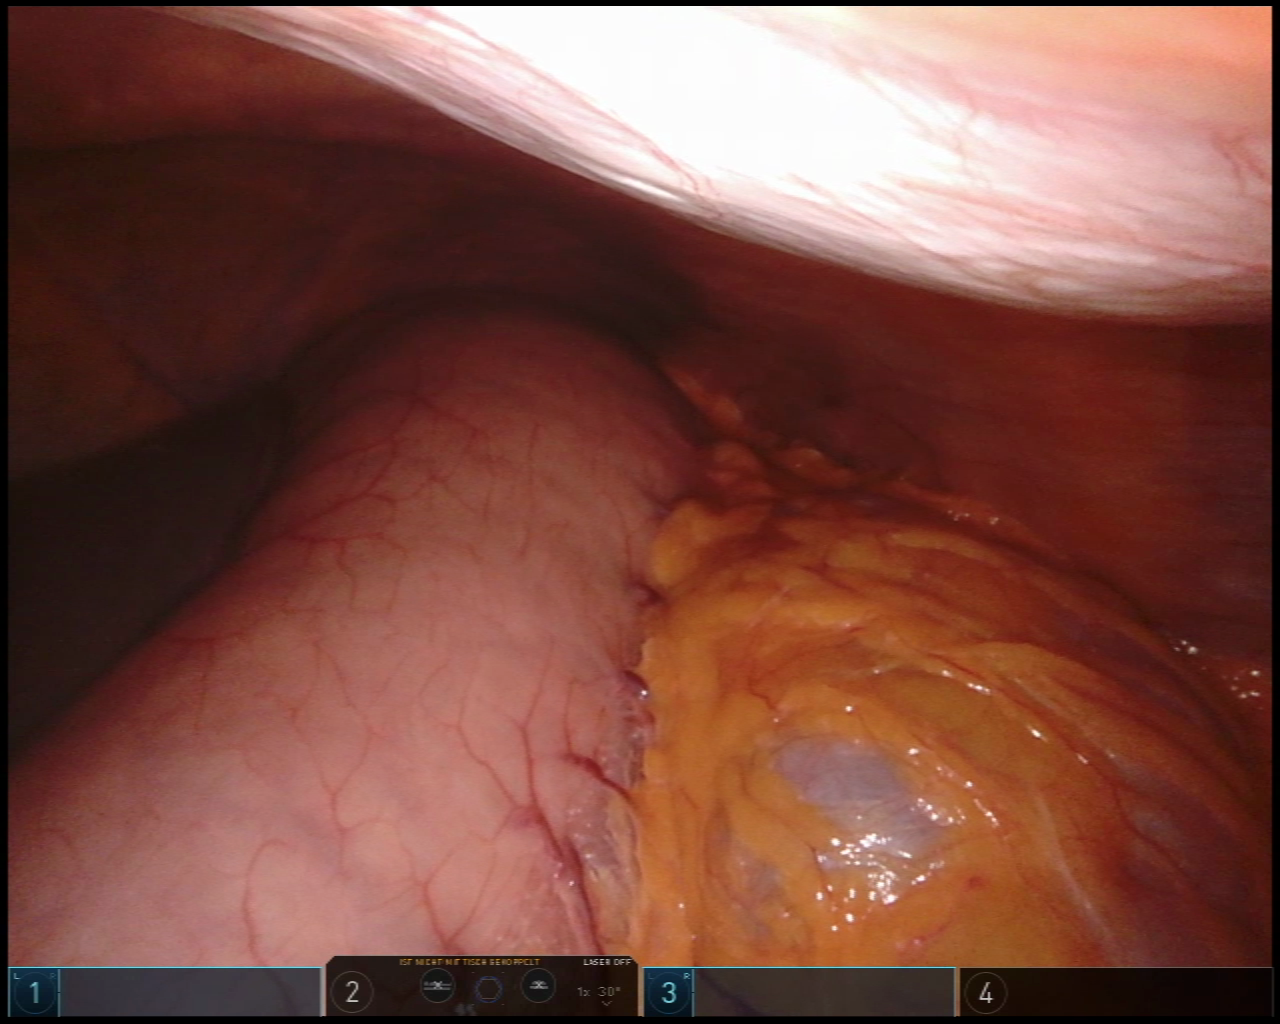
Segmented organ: stomach
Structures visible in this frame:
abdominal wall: yes
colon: yes
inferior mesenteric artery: no
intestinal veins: no
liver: yes
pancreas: no
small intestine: no
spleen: no
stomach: yes
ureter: no
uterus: no
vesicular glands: no